Question: What would be the best way for me to move the buttons so they are under each other instead of beside each other (see image below)?

The code for this class is as follows. The Main method is in a different class.
'''
package guiplay;
import javax.swing.*;
import java.awt.*;
import java.awt.event.ActionListener;
import java.awt.event.ActionEvent;
public class MainGUI extends JFrame {
private JButton openReportSelection = new JButton("Open Report Viewer");
private JButton closeButton = new JButton("Close Program");
private JButton getCloseButton(){
return closeButton;
}
private JButton getOpenReportSelection(){
return openReportSelection;
}
public MainGUI(){
mainInterface();
}
private void mainInterface(){
setTitle("Program Information Application");
setDefaultCloseOperation(JFrame.EXIT_ON_CLOSE);
JPanel centerPanel = new JPanel(new FlowLayout());
centerPanel.add(openReportSelection);
openReportSelection.addActionListener(new ActionListener(){
@Override
public void actionPerformed(ActionEvent e){
JFrame reports = new JFrame();
new ReportGUI();
}
});
centerPanel.add(closeButton);
getCloseButton().addActionListener(new Listener());
add(centerPanel, BorderLayout.CENTER);
setSize(700,200);
setVisible(true);
}
}
'''
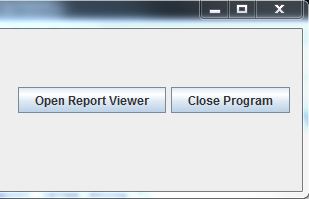
Answer: You can use a 'BoxLayout' as it aligns all elements either horizontally or vertically. Simply set 'BoxLayout''s axis to 'BoxLayout.Y_AXIS'.

Example:
'''
import java.awt.EventQueue;
import javax.swing.JFrame;
import javax.swing.JPanel;
import javax.swing.border.EmptyBorder;
import javax.swing.BoxLayout;
import javax.swing.JButton;
public class BoxLayoutExample extends JFrame {
private static final long serialVersionUID = 1L;
private JPanel contentPane;
public static void main(String[] args) {
EventQueue.invokeLater(new Runnable() {
public void run() {
try {
BoxLayoutExample frame = new BoxLayoutExample();
frame.setVisible(true);
} catch (Exception e) {
e.printStackTrace();
}
}
});
}
public BoxLayoutExample() {
setDefaultCloseOperation(JFrame.EXIT_ON_CLOSE);
setBounds(100, 100, 180, 150);
contentPane = new JPanel();
contentPane.setBorder(new EmptyBorder(5, 5, 5, 5));
setContentPane(contentPane);
contentPane.setLayout(new BoxLayout(contentPane, BoxLayout.Y_AXIS));
JButton btnOpenReportViewer = new JButton("Open Report Viewer");
contentPane.add(btnOpenReportViewer);
JButton btnCloseProgram = new JButton("Close Program");
contentPane.add(btnCloseProgram);
}
}
'''
If you want to control the size so that they are similar to each other, you can use a grid layout by setting the 'JFrame''s content pane to a 'GridLayout':
'''
contentPane.setLayout(new GridLayout(0, 1, 0, 0)); // the value of 1 here means 1 column
'''